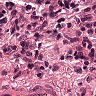
Metastatic tissue present: no